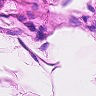
Metastatic tissue present: no